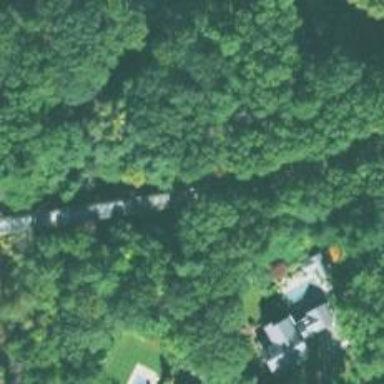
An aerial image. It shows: Path leading to viaduct bridge.